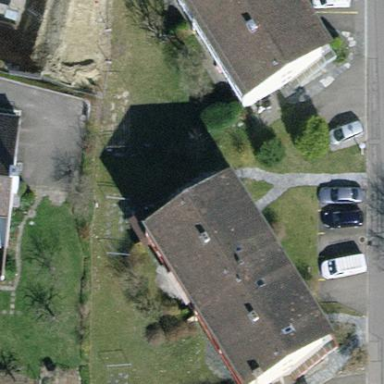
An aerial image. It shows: Building with tile roof.